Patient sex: M
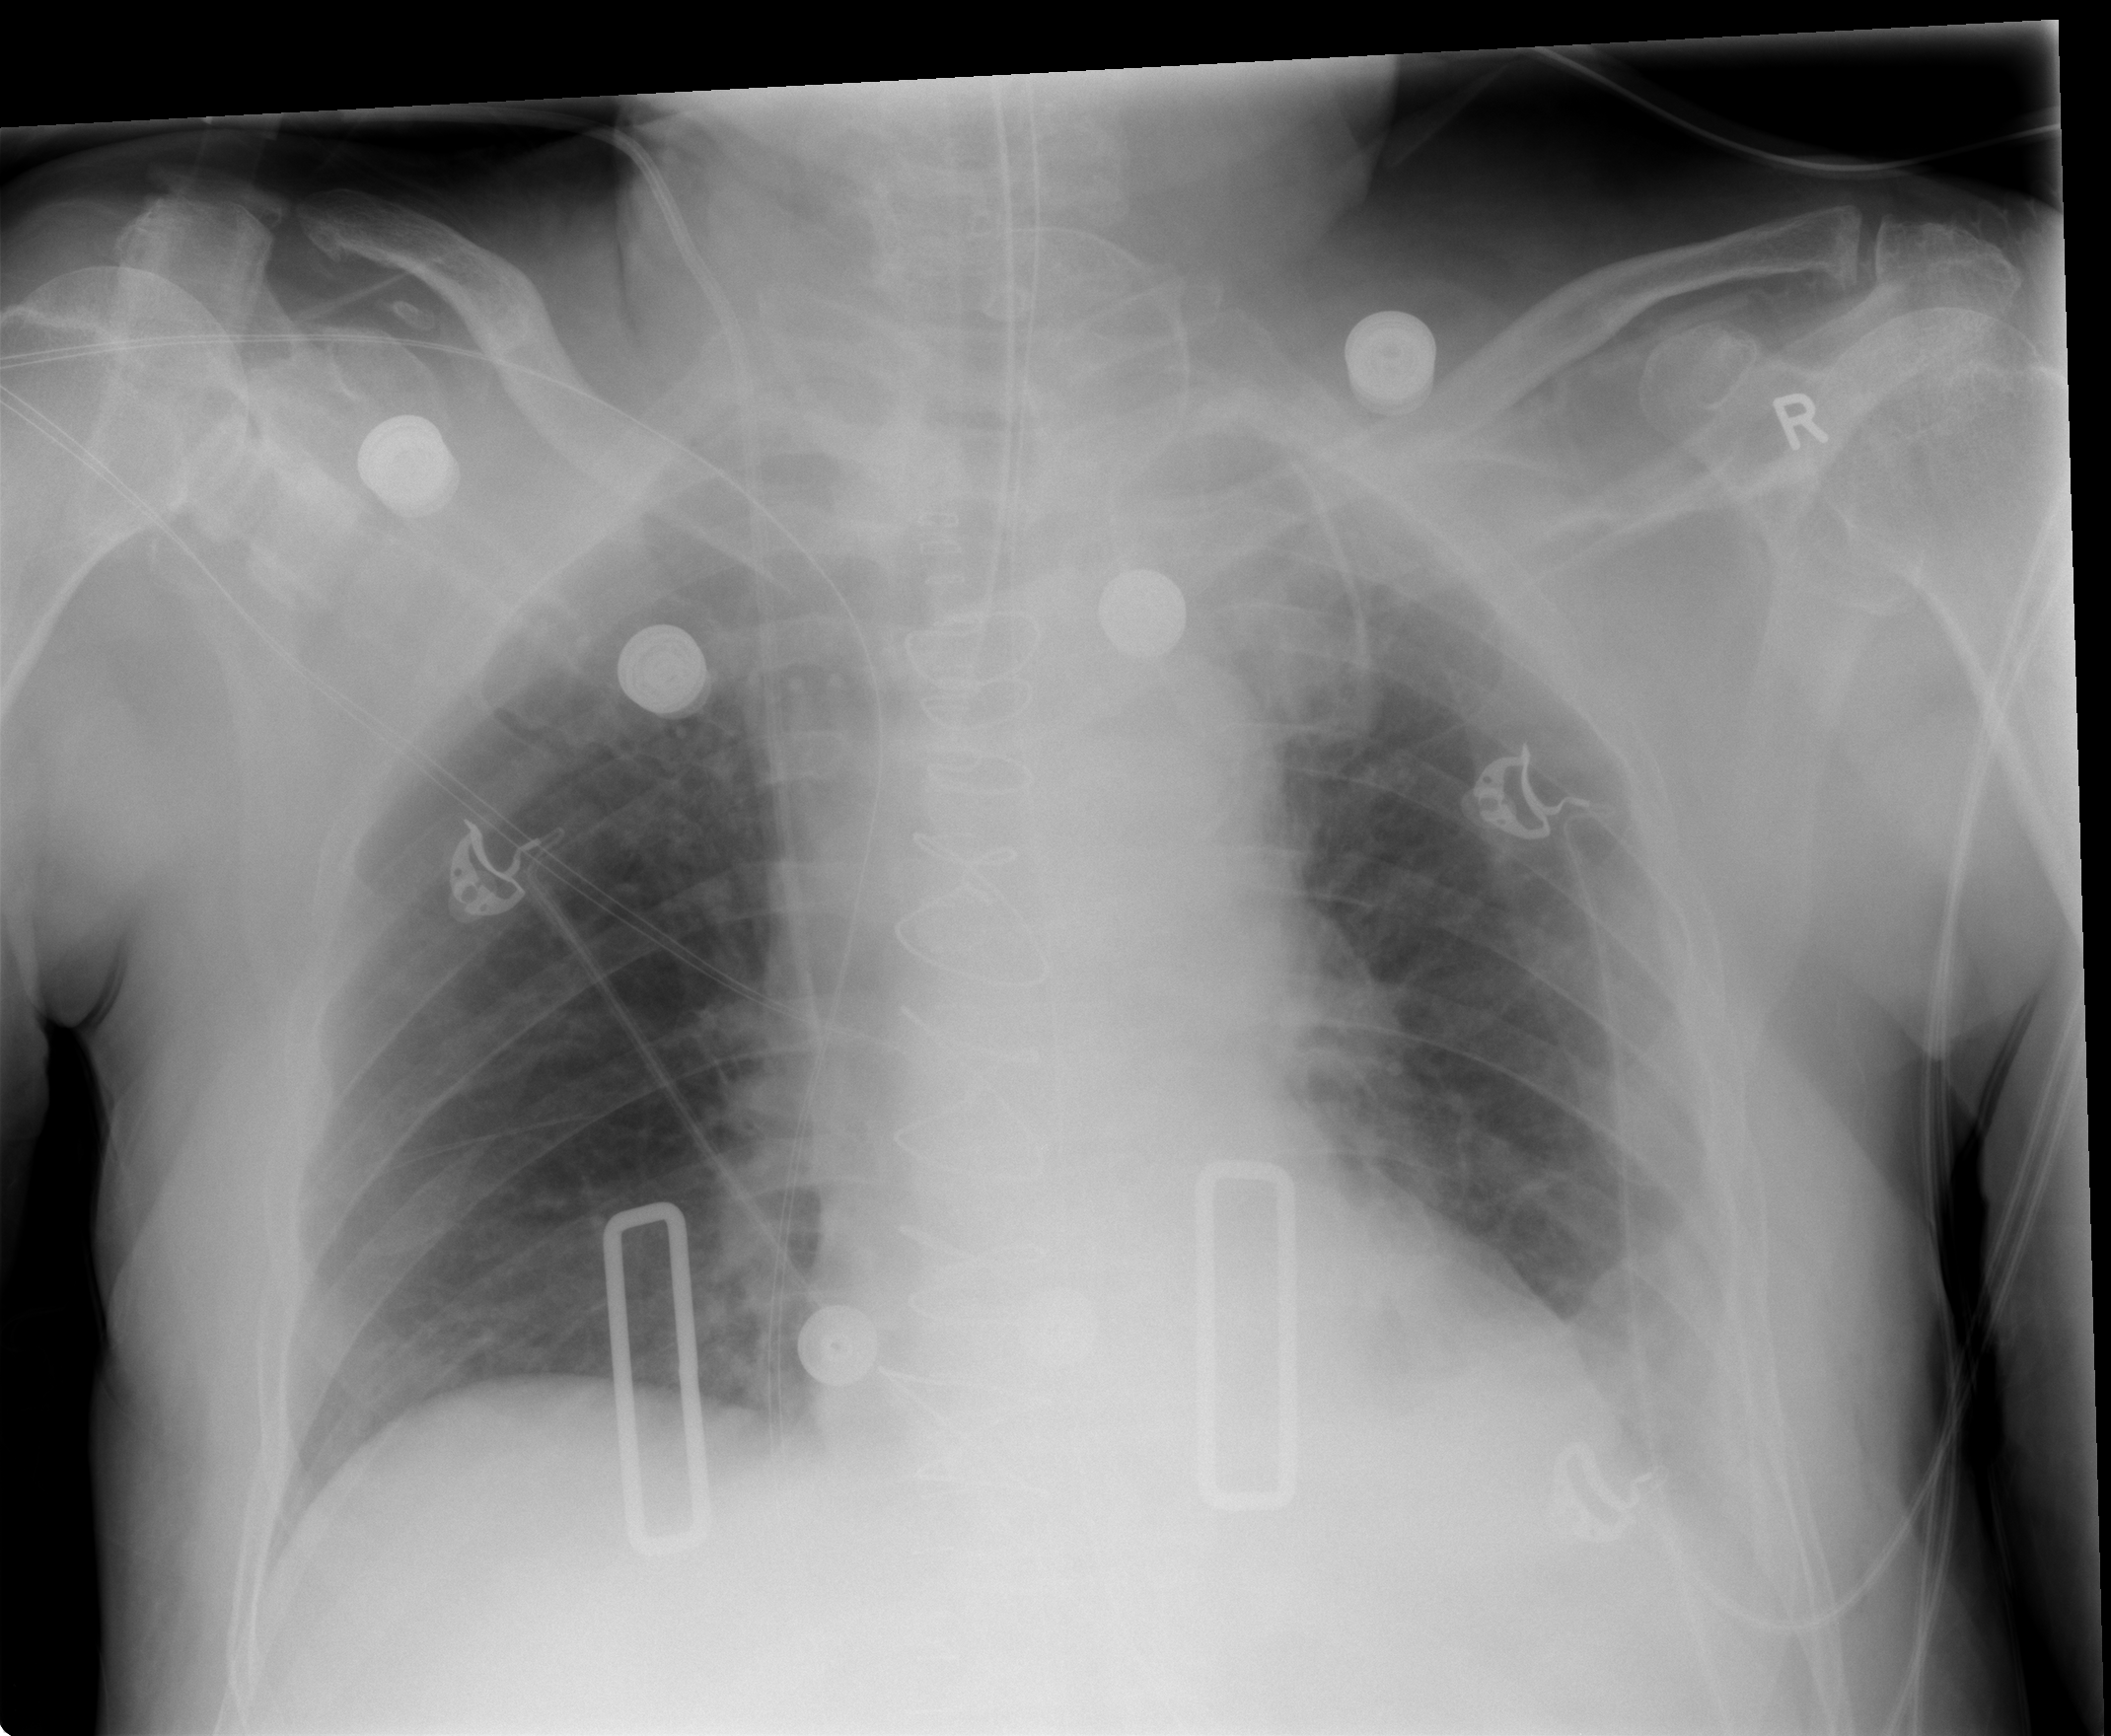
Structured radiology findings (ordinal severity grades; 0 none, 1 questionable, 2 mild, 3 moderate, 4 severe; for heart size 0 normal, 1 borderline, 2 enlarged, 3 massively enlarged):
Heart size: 1
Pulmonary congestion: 2
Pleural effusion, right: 0
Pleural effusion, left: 2
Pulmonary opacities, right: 1
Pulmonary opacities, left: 1
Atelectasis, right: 2
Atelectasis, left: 2